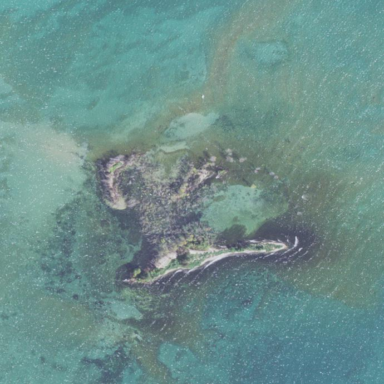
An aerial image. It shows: Nature reserve located on islet.